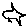
Label: bird